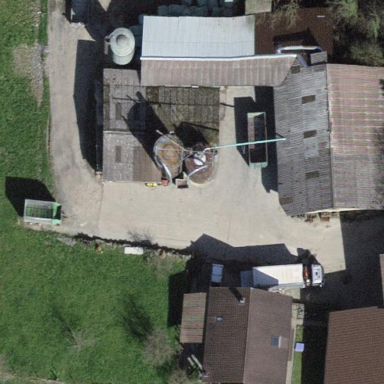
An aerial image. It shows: Farmyard area.